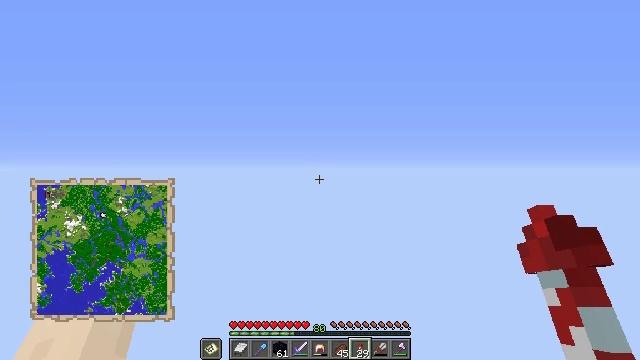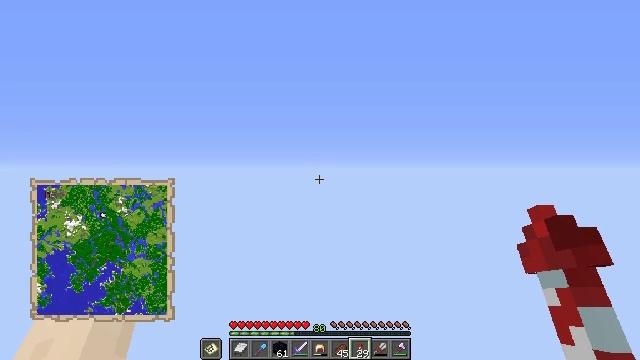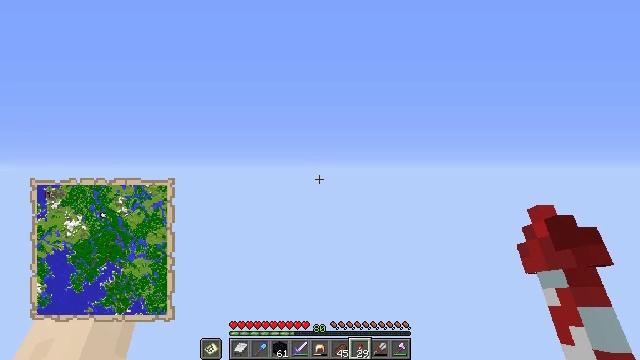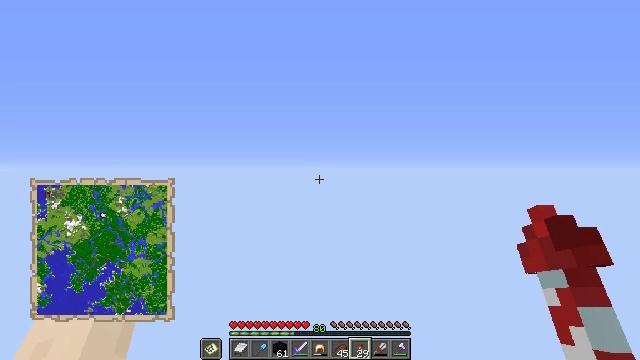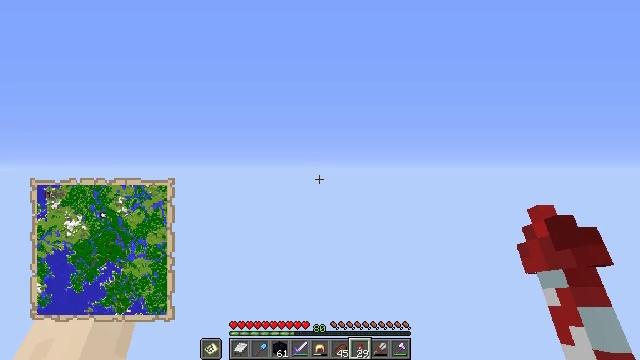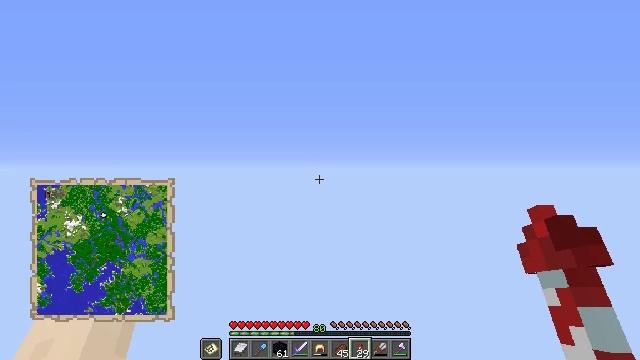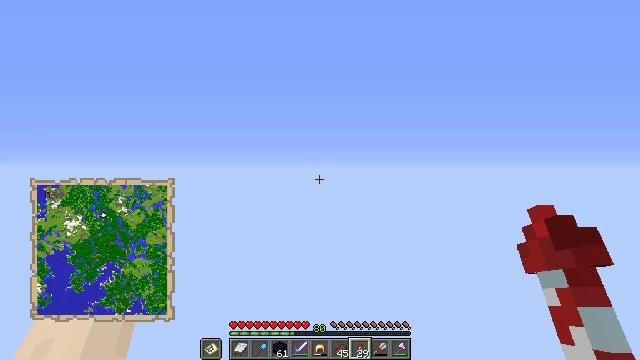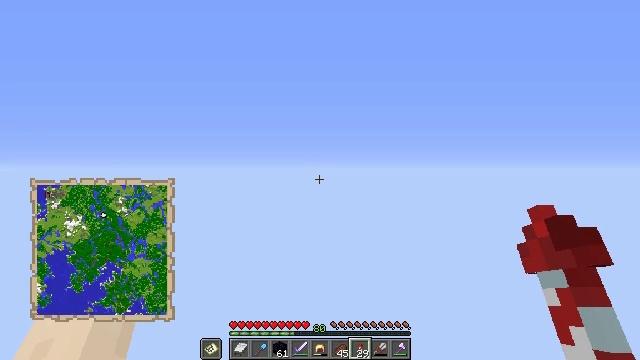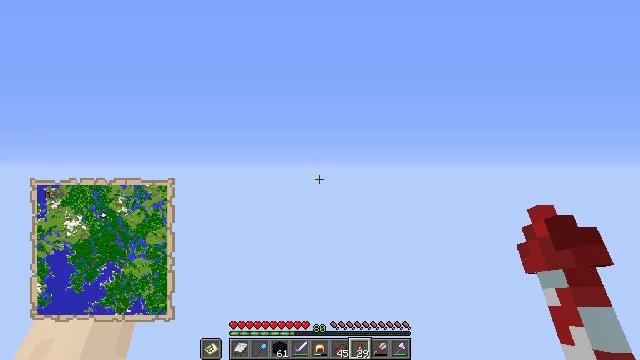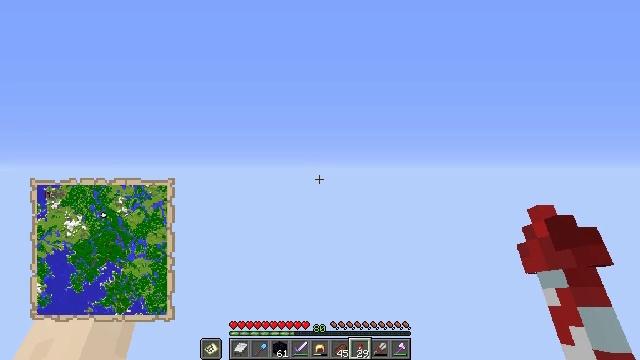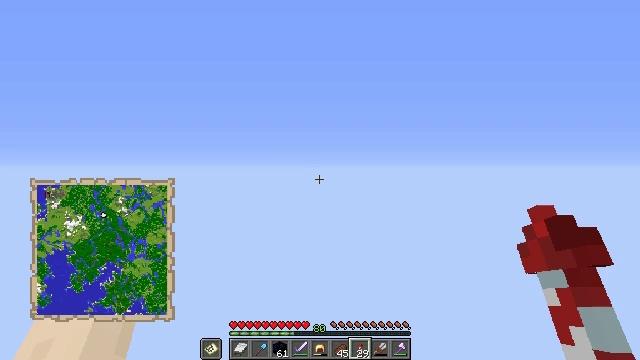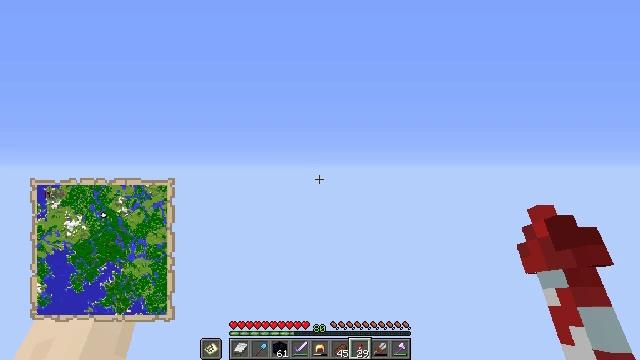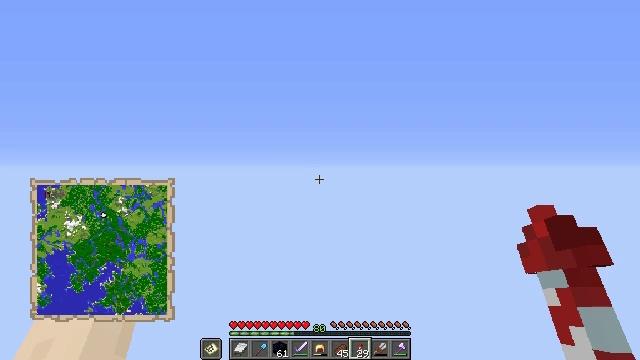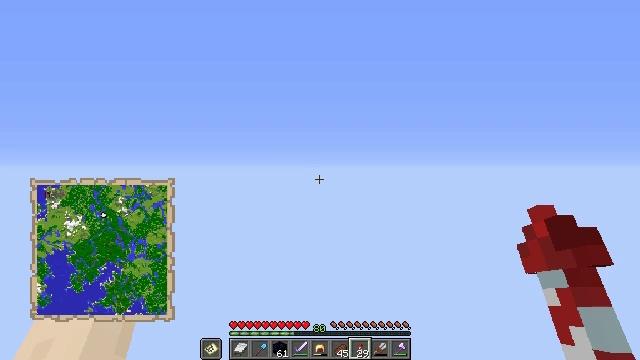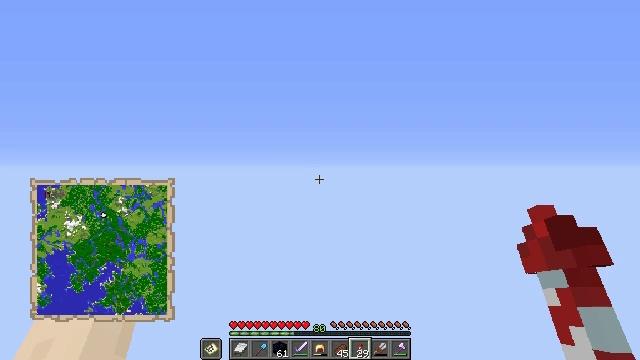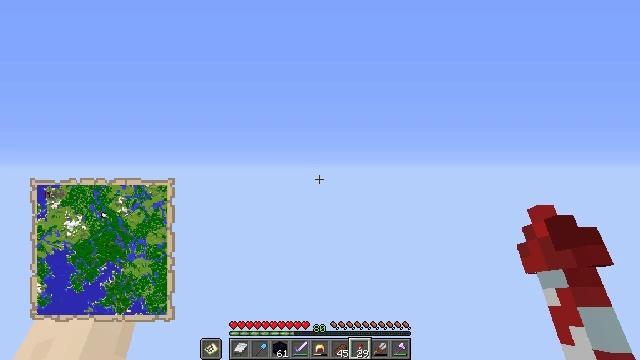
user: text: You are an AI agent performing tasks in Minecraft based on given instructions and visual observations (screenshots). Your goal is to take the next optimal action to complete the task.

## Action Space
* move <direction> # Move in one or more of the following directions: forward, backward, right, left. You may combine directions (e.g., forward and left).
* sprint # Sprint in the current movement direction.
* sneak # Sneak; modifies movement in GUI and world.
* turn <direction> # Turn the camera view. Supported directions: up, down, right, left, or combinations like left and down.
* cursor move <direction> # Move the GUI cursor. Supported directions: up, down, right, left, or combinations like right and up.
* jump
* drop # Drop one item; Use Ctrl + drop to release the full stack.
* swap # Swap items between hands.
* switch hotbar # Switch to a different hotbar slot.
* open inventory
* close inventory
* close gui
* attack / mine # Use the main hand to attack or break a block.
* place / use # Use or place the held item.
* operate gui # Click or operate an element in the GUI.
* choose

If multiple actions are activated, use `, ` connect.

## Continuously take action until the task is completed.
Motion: motion action
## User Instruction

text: Mine the bell from its post.
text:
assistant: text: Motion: no_op
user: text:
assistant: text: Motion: no_op
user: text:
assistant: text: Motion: no_op
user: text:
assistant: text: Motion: no_op
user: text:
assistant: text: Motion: no_op
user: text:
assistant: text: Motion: no_op
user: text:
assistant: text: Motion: no_op
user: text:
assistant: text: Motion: no_op
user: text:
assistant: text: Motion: no_op
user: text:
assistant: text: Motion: no_op
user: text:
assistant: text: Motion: no_op
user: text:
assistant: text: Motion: no_op
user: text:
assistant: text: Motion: no_op
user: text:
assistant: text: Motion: no_op
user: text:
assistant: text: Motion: no_op
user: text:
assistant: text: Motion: no_op
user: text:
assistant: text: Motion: no_op
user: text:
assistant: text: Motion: no_op
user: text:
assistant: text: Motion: no_op
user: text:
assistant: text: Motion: no_op
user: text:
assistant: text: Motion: no_op
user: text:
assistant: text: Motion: no_op
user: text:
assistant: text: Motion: no_op
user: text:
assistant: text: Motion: no_op
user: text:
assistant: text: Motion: no_op
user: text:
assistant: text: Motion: no_op
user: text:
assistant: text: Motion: no_op
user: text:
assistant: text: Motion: no_op
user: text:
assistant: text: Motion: no_op
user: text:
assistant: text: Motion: no_op